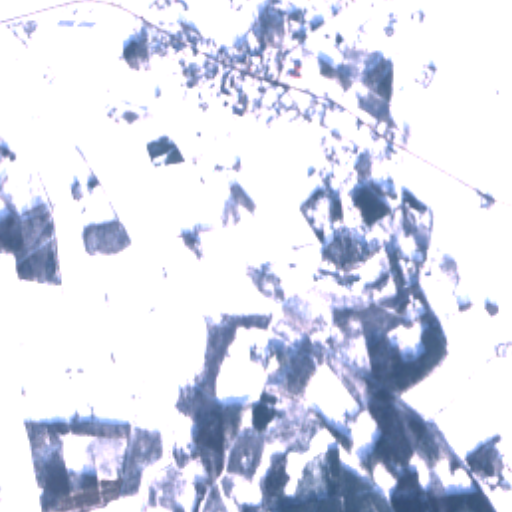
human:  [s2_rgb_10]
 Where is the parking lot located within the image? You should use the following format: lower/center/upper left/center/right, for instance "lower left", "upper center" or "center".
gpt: The parking lot is located in the upper center of the image.
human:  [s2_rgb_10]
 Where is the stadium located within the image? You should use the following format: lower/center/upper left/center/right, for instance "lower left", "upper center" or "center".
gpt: The stadium is located in the upper center of the image.
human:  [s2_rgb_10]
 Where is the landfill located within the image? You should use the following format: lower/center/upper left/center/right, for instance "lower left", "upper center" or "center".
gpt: There is no landfill in the image.